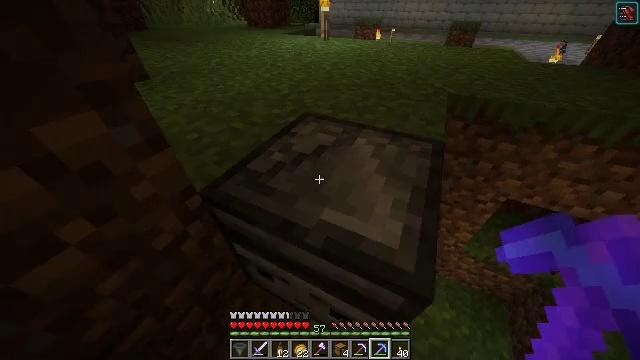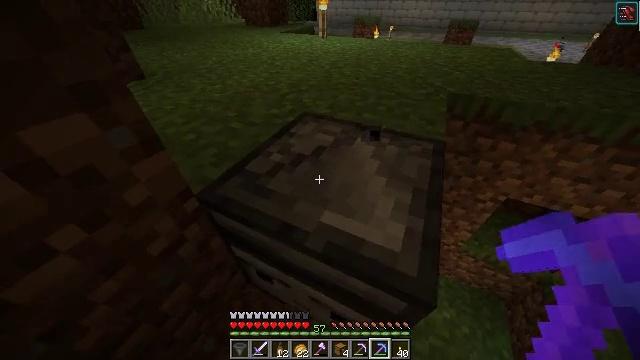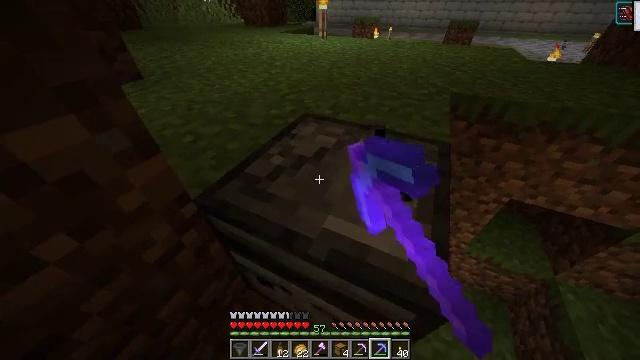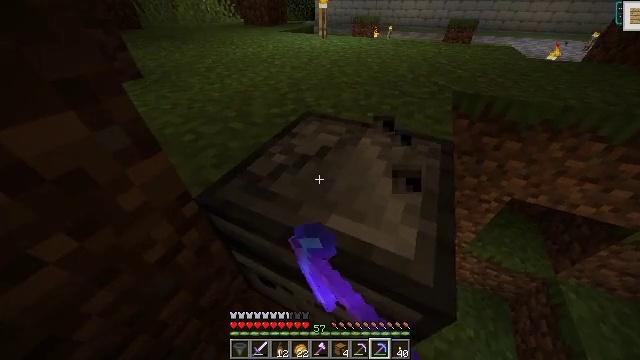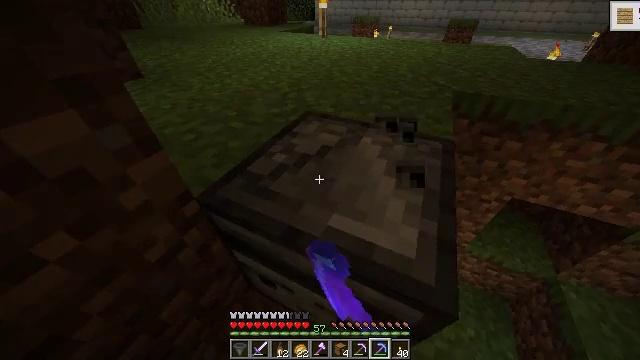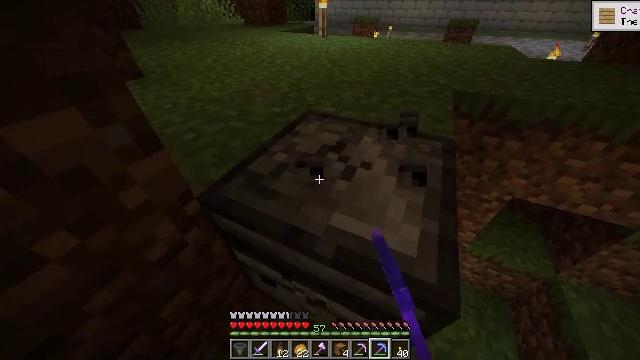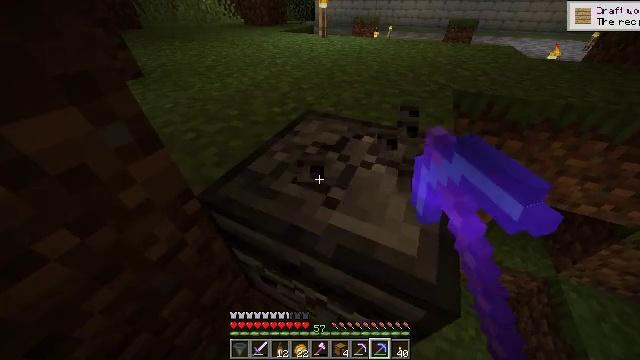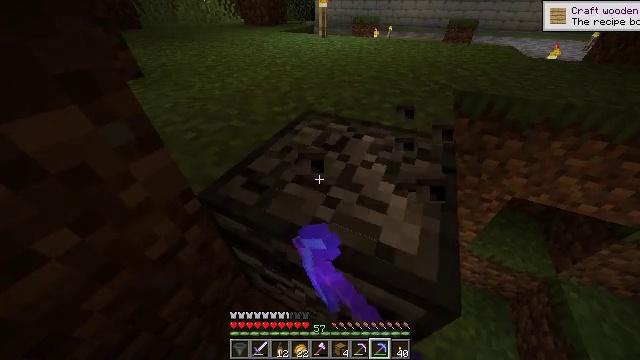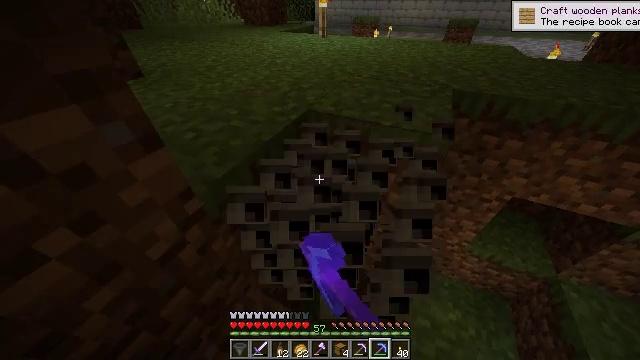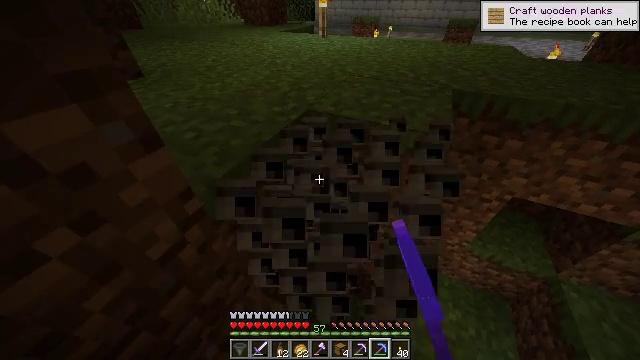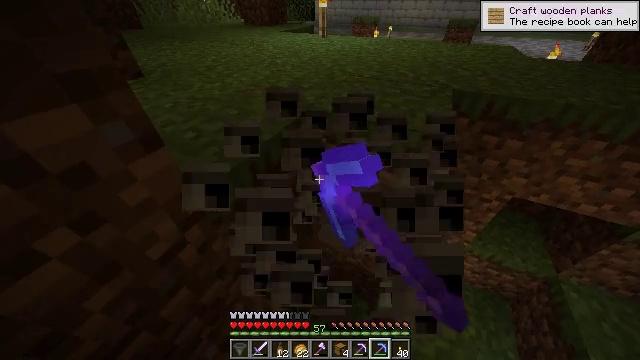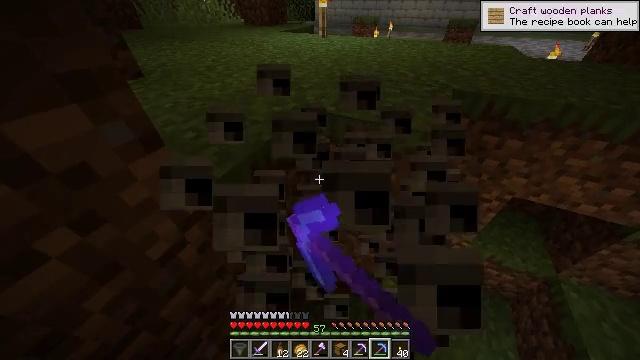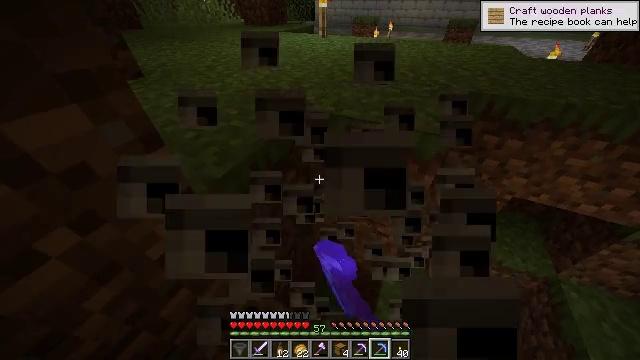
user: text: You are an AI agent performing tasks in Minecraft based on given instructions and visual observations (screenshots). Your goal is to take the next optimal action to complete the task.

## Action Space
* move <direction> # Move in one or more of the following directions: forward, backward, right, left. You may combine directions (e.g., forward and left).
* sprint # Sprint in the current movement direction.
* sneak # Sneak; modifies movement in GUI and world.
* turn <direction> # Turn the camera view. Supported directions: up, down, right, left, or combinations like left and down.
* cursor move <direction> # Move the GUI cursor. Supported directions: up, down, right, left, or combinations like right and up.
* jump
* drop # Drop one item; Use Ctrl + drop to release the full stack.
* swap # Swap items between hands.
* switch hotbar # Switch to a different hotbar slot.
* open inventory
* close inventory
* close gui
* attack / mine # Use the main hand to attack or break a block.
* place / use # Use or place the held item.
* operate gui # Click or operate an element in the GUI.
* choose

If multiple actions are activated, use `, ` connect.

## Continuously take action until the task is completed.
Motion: motion action
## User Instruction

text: Retrieve the observer from a structure.
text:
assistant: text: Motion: attack / mine
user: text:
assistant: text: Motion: attack / mine
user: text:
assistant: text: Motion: attack / mine
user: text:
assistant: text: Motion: attack / mine
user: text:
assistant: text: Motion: attack / mine
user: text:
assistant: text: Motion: attack / mine
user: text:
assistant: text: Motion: attack / mine
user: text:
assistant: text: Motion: attack / mine
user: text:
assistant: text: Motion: attack / mine
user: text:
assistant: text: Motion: attack / mine
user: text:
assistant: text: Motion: attack / mine
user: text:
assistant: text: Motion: no_op
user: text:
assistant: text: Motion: no_op